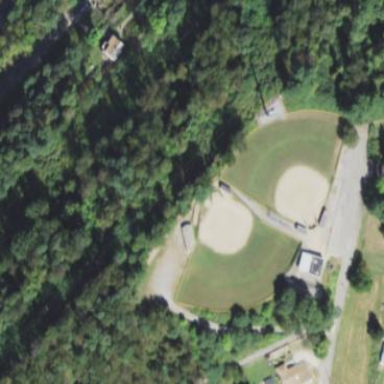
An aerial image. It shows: Baseball pitch for leisure land activities.